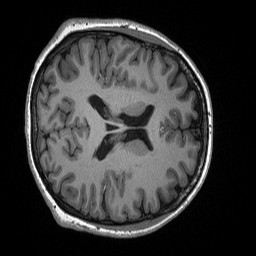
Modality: T1w
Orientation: axial
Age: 41
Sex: female
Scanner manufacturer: siemens
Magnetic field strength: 3 T
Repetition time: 2.53 s
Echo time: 0.00219 s